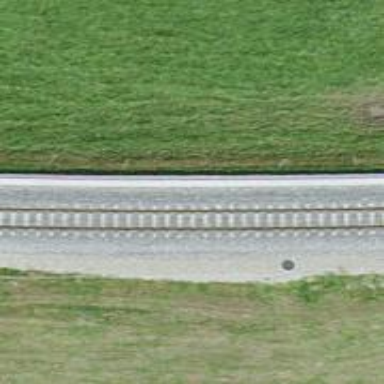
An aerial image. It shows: Narrow-gauge railway with electrified contact line.